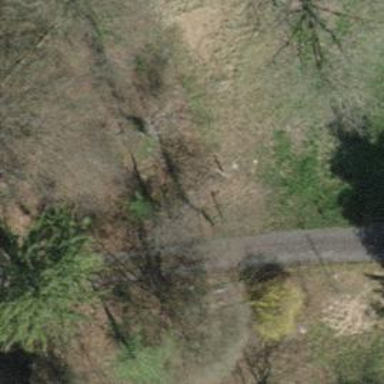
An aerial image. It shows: Brown bench.